Question: The documentation says:

Does that means if I'm creating a string menu item, I should ignore fType and only set fMask to MIIM_STRING?
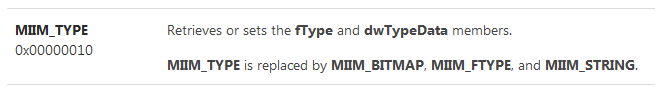
Answer: Yes, that is exactly what it means. 'MIIM_STRING' should be used instead of 'MIIM_TYPE/MFT_STRING', and 'MIIM_BITMAP' should be used instead of 'MIIM_TYPE/MFT_BITMAP'. One reason is because 'MIIM_TYPE' cannot use any combination of 'MFT_STRING', 'MFT_BITMAP' and 'MFT_SEPARATOR' together (as that same documentation states), but 'MIIM_STRING' and 'MIIM_BITMAP' can be used together.